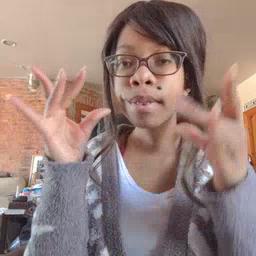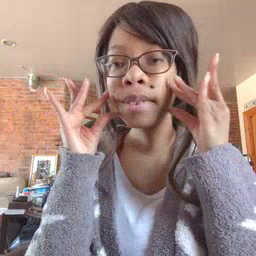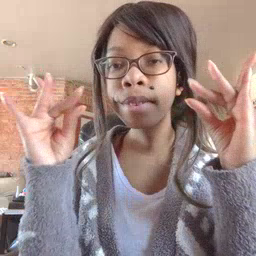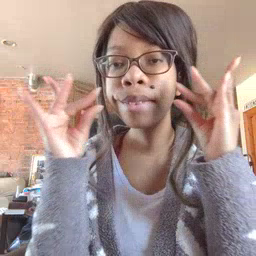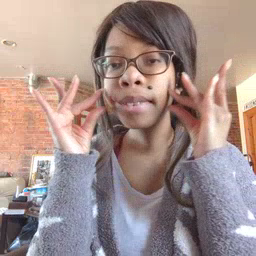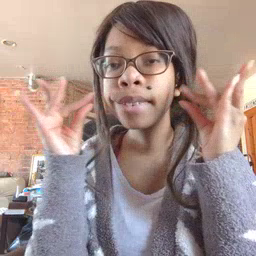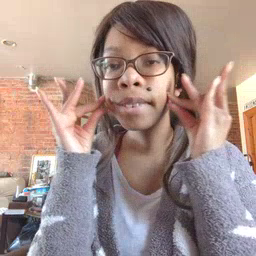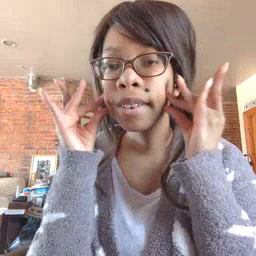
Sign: kitty